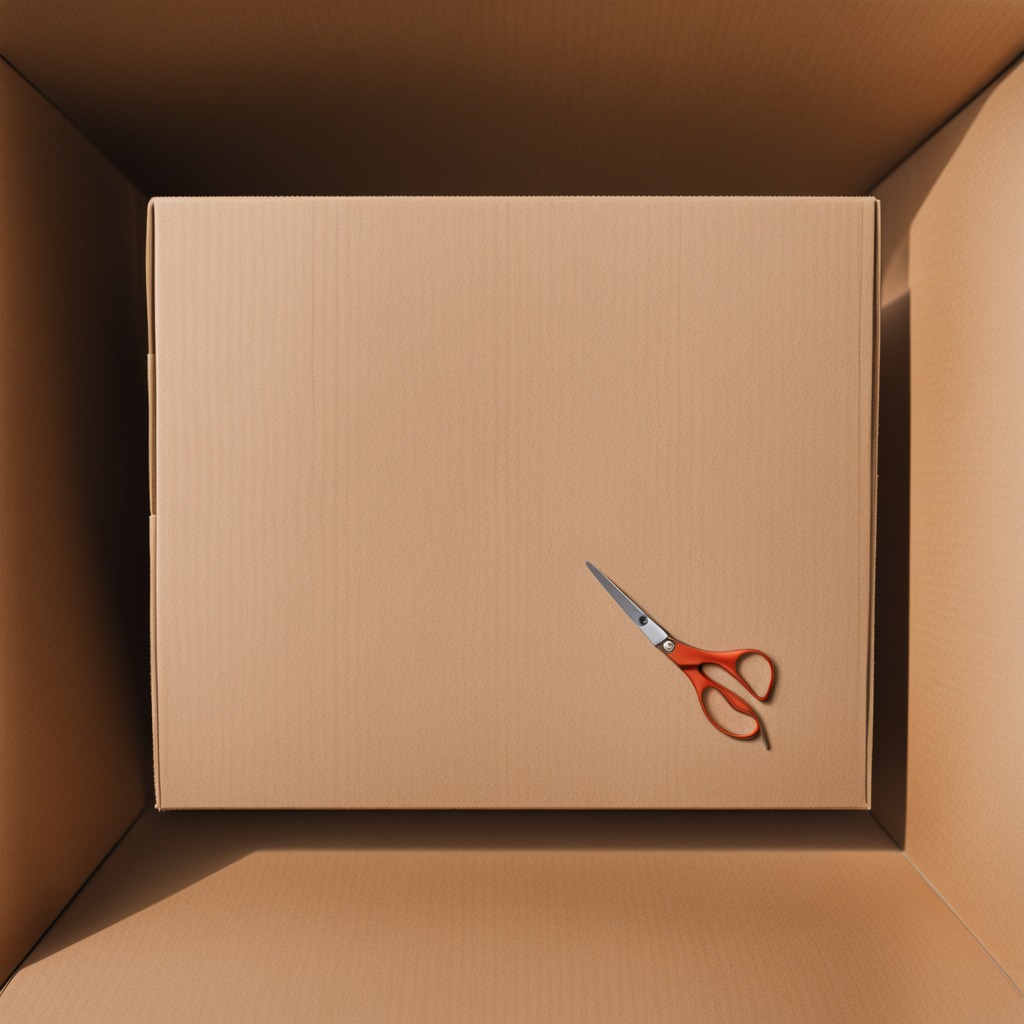
A scissor lying on a clean dry cardboard box surface in an outdoor workshop during daytime bright natural light soft shadows slightly creased but